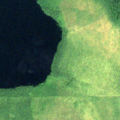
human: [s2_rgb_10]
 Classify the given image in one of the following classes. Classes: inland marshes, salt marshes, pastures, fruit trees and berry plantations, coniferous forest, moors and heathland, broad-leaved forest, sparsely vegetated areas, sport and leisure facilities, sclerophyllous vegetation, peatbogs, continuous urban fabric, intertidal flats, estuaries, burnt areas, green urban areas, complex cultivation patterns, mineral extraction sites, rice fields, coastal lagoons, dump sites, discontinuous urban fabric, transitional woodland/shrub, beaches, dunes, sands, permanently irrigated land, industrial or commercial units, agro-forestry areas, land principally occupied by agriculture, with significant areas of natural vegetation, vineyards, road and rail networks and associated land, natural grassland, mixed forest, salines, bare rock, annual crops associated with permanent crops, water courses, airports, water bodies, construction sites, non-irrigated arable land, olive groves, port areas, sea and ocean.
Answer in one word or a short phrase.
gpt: coniferous forest, mixed forest, transitional woodland/shrub, inland marshes, peatbogs, water bodies